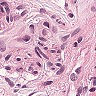
Metastatic tissue present: yes